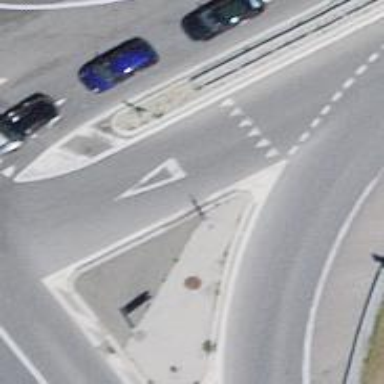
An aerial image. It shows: Road with "give way" sign.